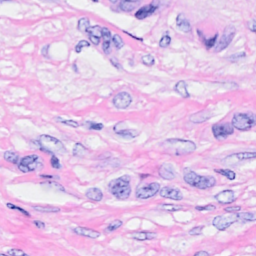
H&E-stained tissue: Breast